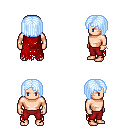
a pixel art fantasy rpg character, male body template, human, light skin, red tattered cape, red pants, white cyan pageboy hairstyle, bracelets, four views (front, back, left, right), 2x2 character sprite sheet, small pixel art, hard edges, no anti-aliasing